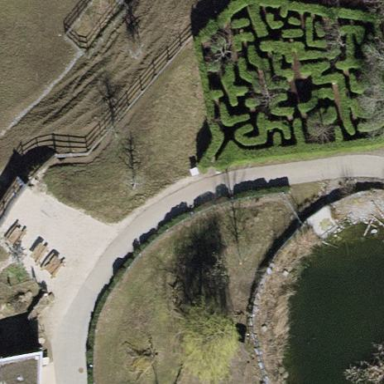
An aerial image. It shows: Playground with maze attraction.